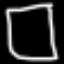
Label: square